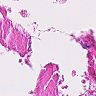
Metastatic tissue present: no